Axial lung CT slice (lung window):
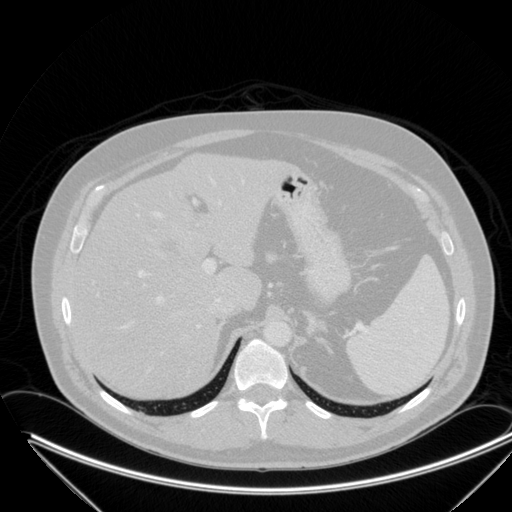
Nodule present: no